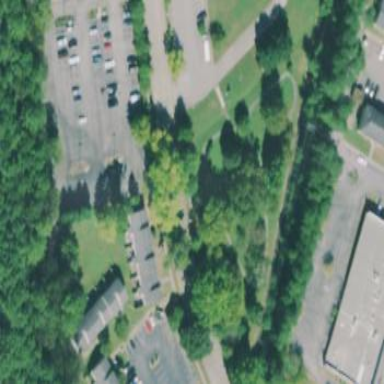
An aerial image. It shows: Park.